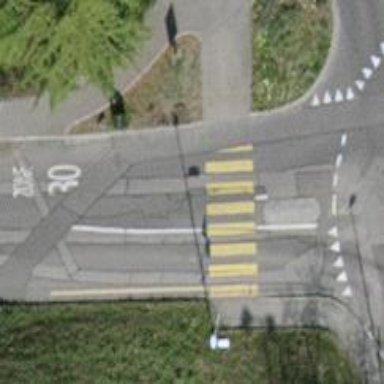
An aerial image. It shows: Uncontrolled road crossing.